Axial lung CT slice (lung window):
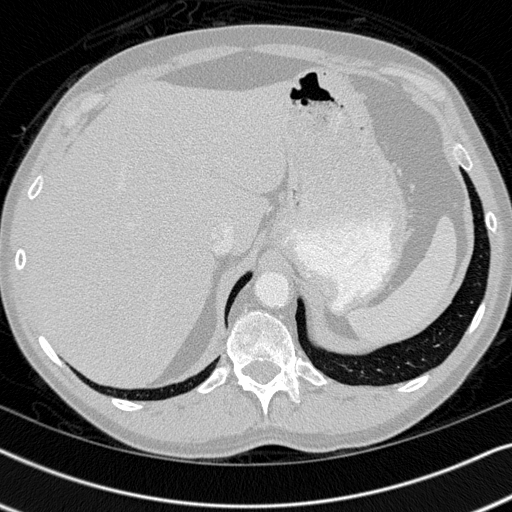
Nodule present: no